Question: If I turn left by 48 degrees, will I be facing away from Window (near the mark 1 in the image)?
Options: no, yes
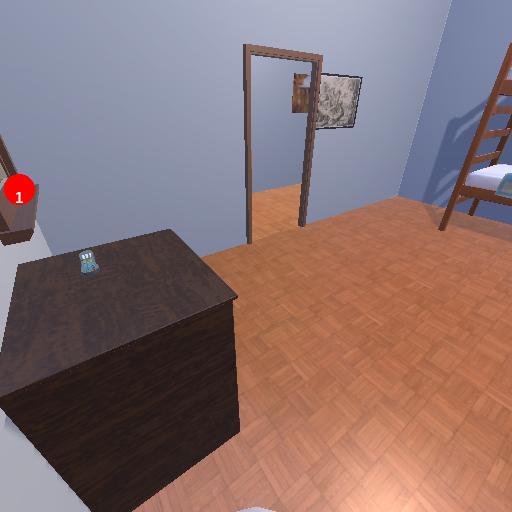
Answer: no